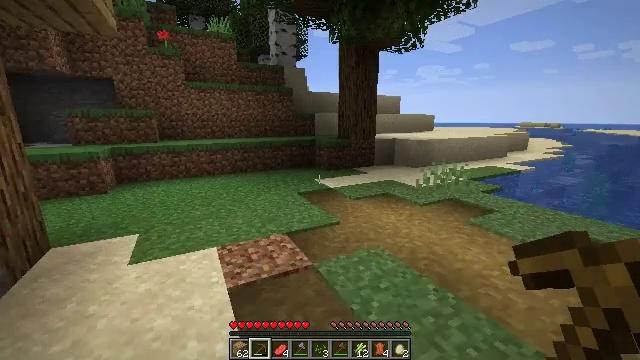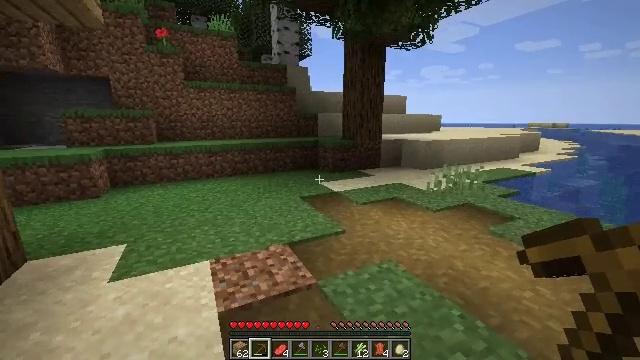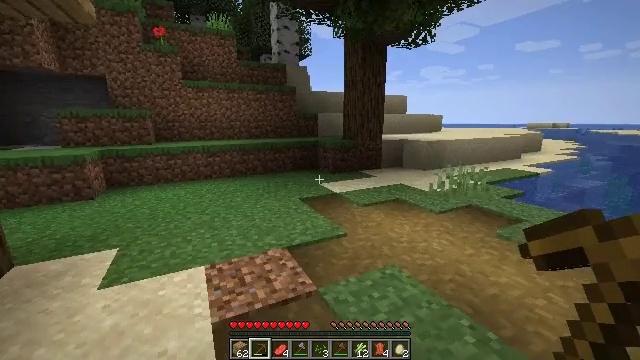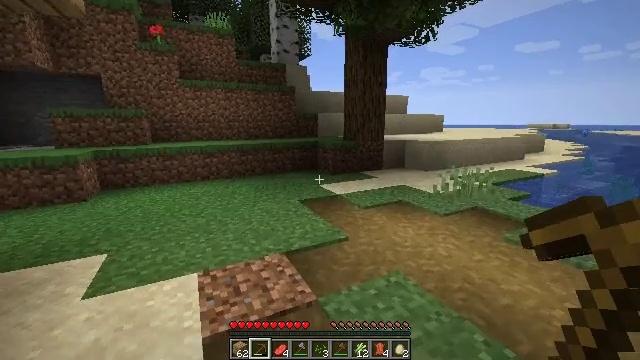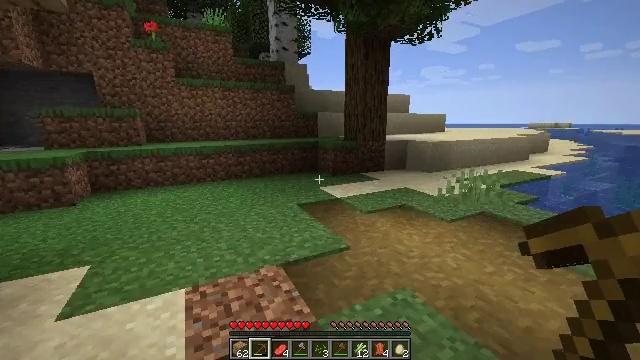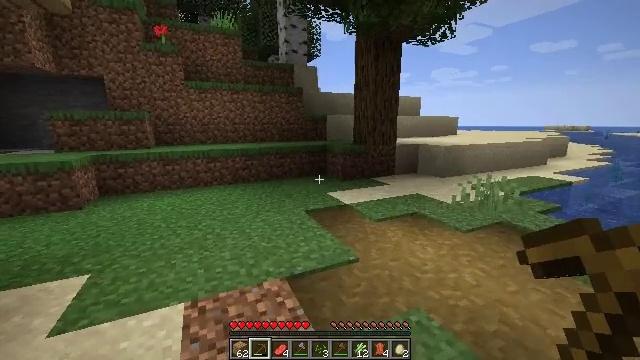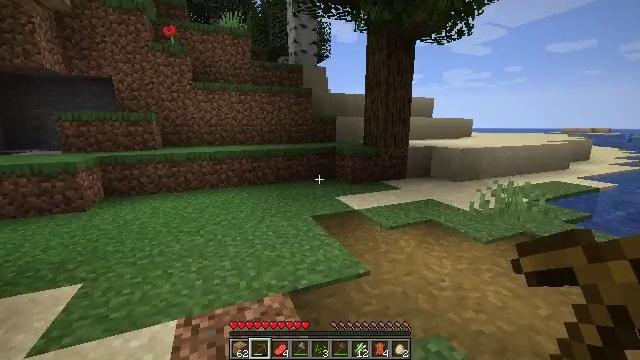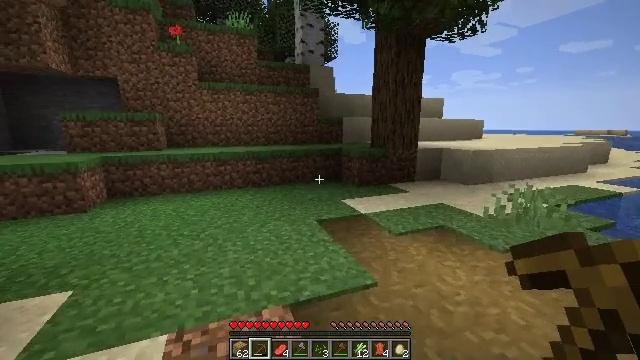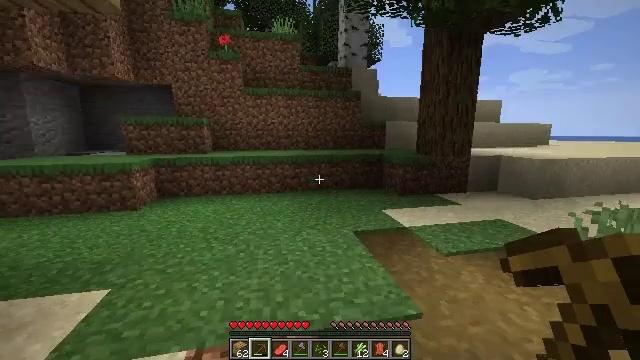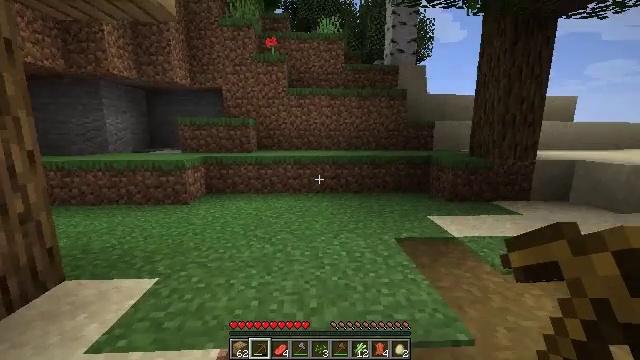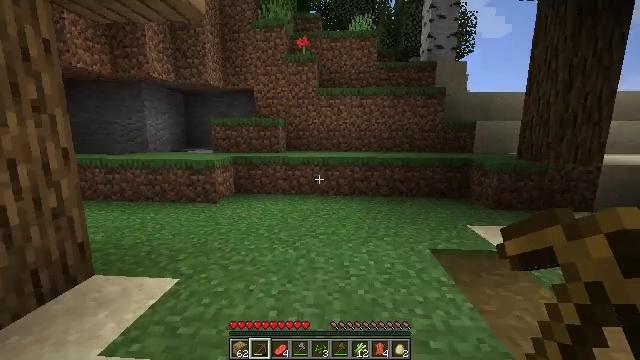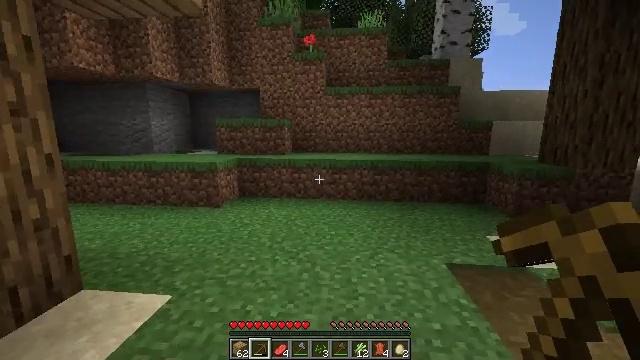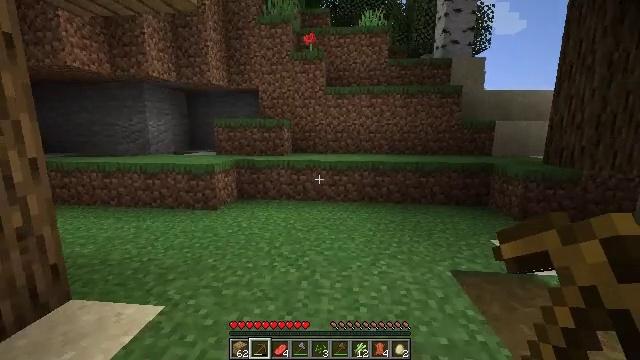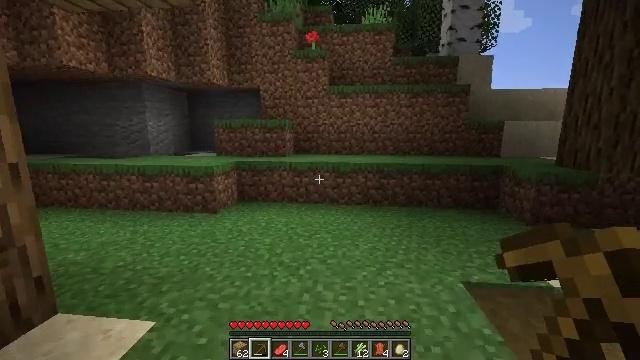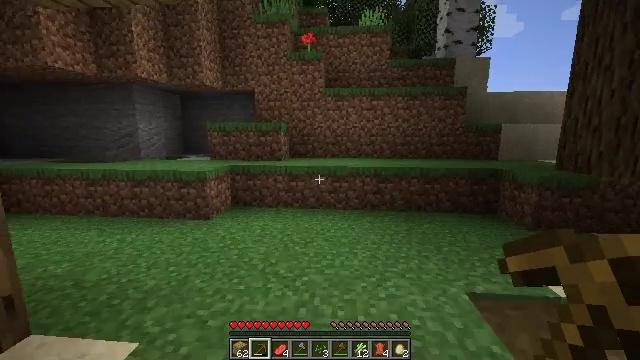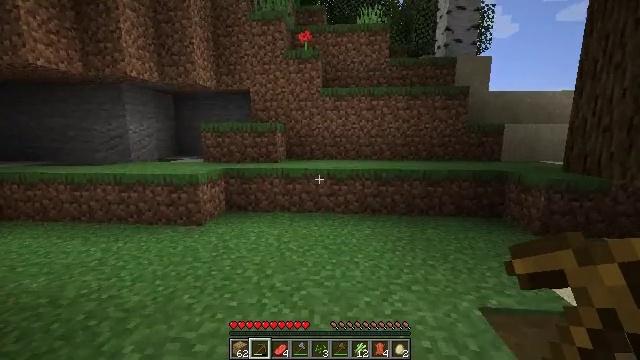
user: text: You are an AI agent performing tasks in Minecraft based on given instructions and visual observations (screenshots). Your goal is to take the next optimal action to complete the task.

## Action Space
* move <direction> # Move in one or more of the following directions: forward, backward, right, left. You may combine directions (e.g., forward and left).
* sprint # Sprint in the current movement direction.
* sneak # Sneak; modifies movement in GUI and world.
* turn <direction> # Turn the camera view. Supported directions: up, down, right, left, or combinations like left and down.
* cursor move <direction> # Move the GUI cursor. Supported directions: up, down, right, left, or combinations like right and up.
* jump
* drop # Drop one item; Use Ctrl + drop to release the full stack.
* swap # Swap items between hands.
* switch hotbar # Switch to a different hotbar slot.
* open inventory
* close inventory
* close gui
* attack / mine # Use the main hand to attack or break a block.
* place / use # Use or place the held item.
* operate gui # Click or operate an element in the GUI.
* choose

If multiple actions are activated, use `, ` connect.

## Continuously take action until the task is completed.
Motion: motion action
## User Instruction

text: Trim the tree by mining oak leaves.
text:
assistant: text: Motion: move forward
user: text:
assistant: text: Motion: move forward
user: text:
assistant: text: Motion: move forward
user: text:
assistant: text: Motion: move forward
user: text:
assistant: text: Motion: move forward, turn left
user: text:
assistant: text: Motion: move forward, turn left
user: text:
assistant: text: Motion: move forward, turn left
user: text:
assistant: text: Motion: move forward, turn left
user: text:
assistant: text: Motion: move forward, turn left
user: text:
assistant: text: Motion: move forward, turn left
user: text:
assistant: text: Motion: move forward, turn left
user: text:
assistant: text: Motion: move forward
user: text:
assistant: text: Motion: move forward
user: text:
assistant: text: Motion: move forward
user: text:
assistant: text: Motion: move forward
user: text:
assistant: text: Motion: move forward, turn right
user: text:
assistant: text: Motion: move forward, turn right
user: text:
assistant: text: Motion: move forward, turn right
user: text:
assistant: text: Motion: move forward, turn right and up
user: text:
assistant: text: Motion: move forward, turn right
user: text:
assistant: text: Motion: move forward
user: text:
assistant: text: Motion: move forward, turn right
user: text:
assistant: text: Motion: move forward, turn right
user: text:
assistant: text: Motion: move forward
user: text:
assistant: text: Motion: move forward
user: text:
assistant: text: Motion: move forward
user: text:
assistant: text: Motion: move forward
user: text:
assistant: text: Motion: no_op
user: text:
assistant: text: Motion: no_op
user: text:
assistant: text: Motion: no_op